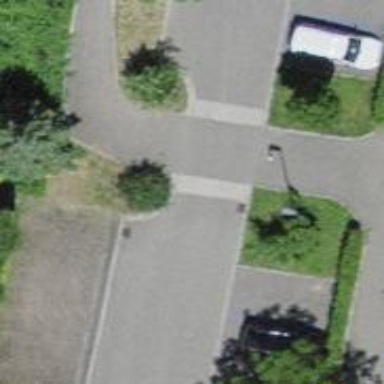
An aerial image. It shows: Crossing on the road.